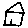
Label: house